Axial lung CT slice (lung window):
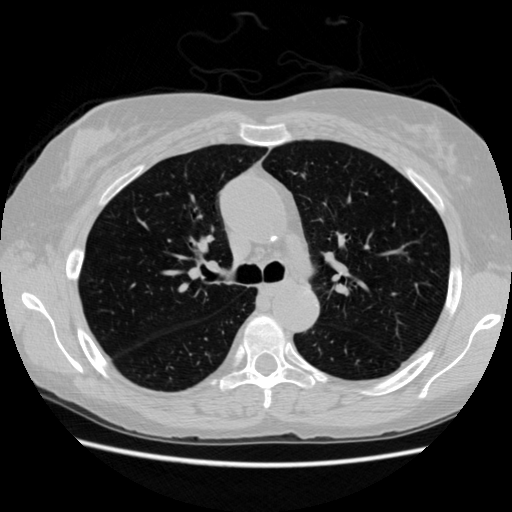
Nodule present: no